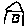
Label: house